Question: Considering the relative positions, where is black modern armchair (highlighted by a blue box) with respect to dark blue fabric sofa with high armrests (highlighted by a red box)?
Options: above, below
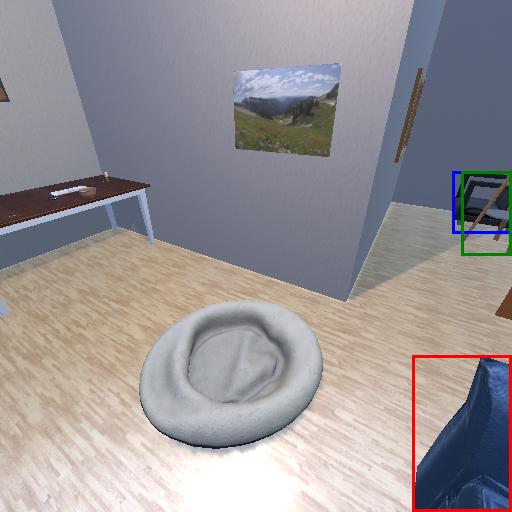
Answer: above